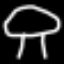
Label: mushroom